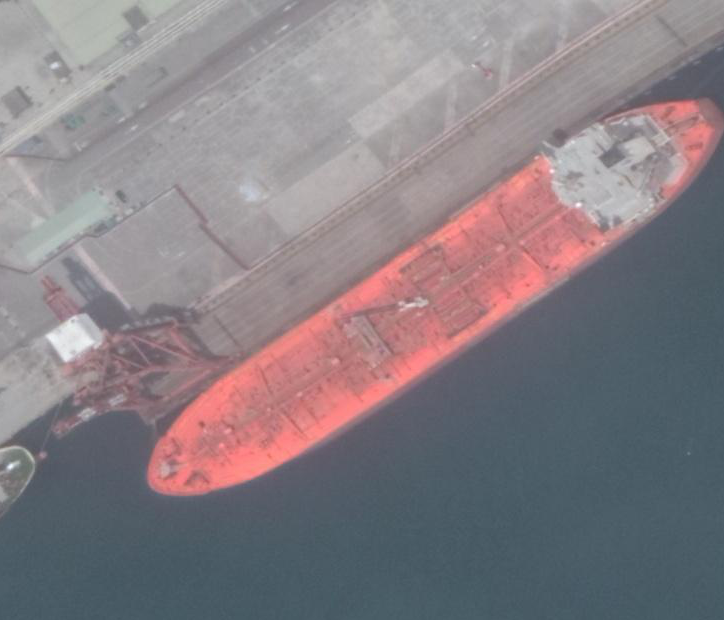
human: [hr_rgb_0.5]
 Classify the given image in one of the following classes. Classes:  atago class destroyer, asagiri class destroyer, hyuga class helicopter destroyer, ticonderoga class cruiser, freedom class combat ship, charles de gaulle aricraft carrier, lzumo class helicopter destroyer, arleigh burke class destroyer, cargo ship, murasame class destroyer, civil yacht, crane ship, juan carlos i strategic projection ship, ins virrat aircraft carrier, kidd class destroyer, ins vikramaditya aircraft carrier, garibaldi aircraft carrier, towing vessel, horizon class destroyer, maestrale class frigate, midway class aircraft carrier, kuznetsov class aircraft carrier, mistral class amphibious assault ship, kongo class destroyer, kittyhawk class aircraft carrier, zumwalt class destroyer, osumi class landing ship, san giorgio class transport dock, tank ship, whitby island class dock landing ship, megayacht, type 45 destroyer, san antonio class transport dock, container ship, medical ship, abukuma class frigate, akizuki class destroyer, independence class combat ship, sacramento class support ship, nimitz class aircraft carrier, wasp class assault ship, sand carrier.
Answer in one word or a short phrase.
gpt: Tank ship